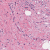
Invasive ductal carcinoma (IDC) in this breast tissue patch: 1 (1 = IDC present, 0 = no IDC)